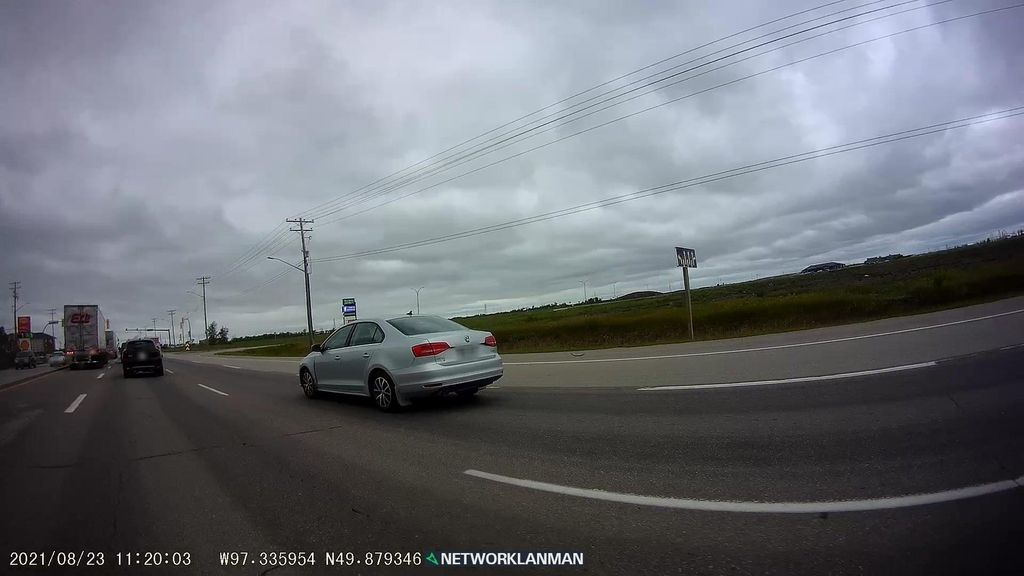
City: winnipeg